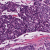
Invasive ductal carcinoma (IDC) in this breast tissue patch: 1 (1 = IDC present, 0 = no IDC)